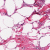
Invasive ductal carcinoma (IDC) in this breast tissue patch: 0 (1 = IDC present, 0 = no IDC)